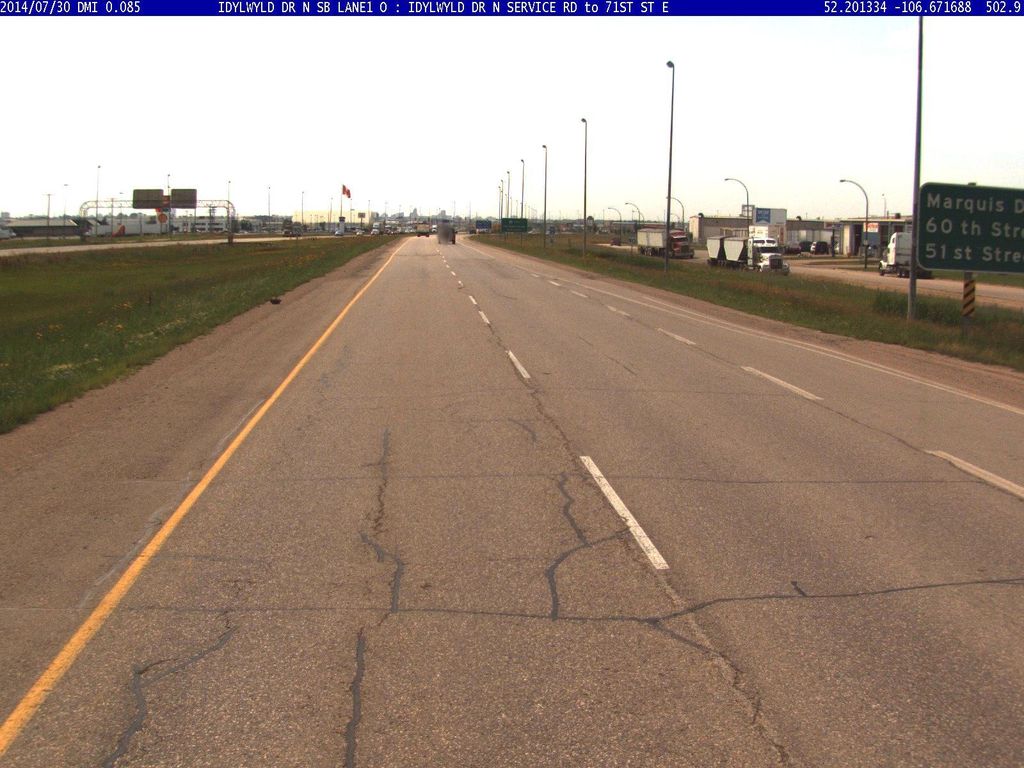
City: saskatoon